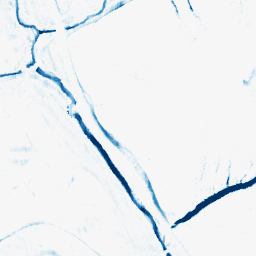
Category: morphological
Decomposition family: morphological_rect
Decomposition parameters: operation: closing
width: 5
height: 10
Upsampling method: quintic
Upsampling parameters: scale: 4
Upsampling scale: 4